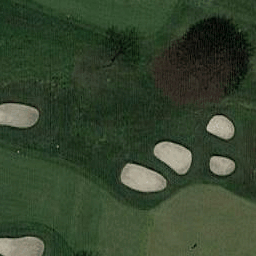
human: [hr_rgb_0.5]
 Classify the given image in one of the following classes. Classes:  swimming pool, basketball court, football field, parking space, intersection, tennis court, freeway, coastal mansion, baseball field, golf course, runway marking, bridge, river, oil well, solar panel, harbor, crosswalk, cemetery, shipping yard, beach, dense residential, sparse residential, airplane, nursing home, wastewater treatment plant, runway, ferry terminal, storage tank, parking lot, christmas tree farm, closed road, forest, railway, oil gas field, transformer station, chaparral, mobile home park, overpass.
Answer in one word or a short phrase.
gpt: golf course